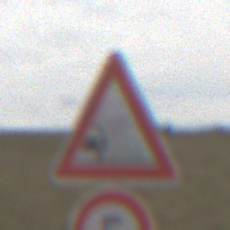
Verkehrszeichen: SplittSchotter
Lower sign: Geschwindigkeit5
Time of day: Midday
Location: Outdoor (Nature)
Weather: PartlyCloudy
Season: NotSpecified
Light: Natural